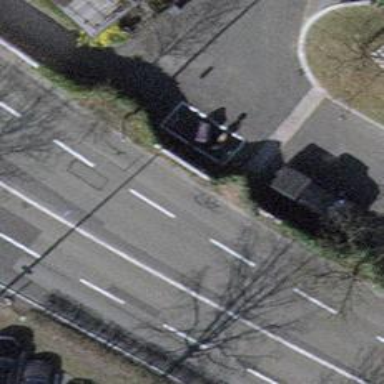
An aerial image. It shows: Bicycle parking facility.